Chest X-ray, PA view. Patient: 62 years old, sex M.
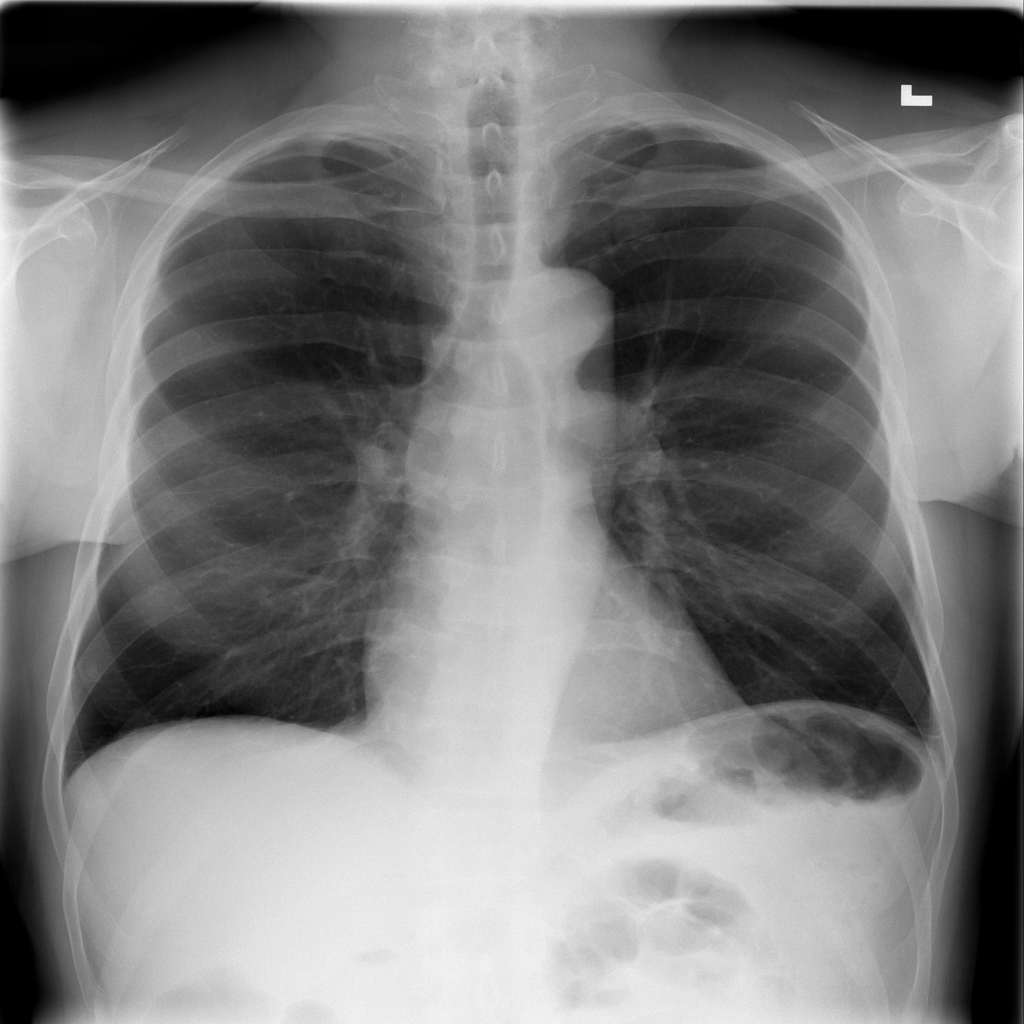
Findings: No Finding